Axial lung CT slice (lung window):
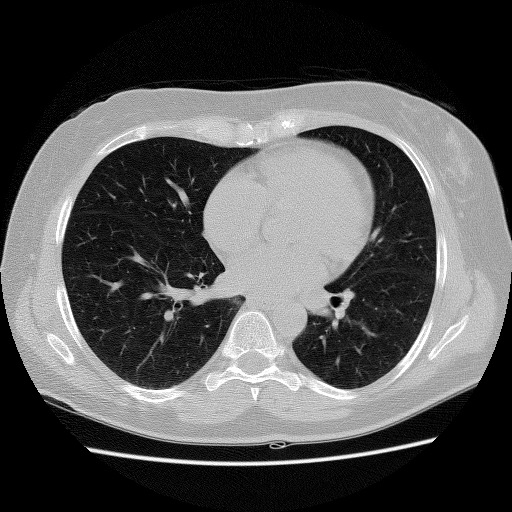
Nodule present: no